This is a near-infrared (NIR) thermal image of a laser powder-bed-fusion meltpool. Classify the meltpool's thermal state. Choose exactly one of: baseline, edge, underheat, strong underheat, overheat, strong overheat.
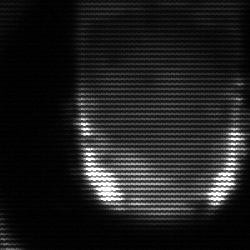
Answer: baseline